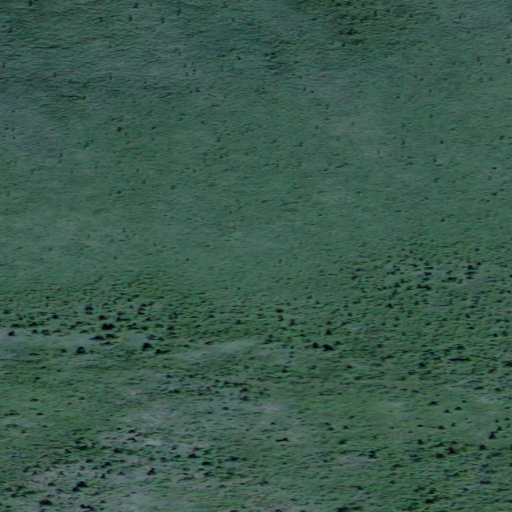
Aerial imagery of mountain in Alaska named Raven Creek Hill containing only unknown